Field crop: maize
Growth stage: 2
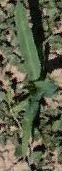
Species: maize